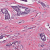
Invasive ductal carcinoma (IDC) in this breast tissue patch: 1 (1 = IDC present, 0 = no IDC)